Interaction volume radius: 5 \u00c5
Interaction volume height: 10 \u00c5
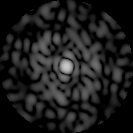
Disorder parameter: 0.7804